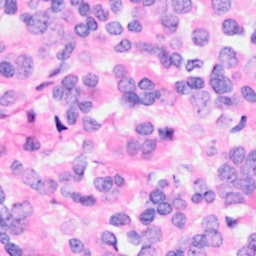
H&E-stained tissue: Breast